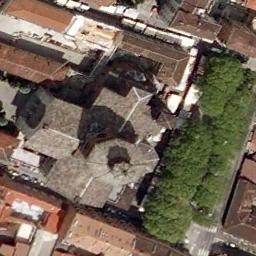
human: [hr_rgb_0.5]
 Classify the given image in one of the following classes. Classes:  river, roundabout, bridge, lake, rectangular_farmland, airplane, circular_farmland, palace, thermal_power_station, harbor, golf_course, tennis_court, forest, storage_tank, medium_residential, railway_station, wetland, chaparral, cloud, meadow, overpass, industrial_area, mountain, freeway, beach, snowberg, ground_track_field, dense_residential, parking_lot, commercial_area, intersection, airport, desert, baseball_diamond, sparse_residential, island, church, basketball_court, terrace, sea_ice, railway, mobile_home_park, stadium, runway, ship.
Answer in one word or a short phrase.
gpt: church